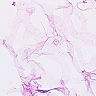
Metastatic tissue present: no